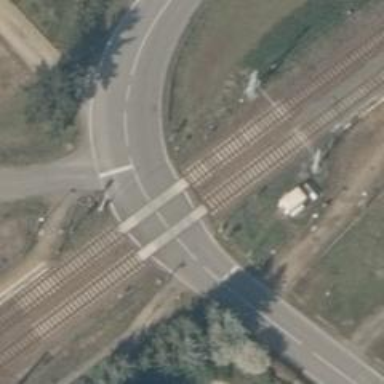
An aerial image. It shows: Railway level crossing.